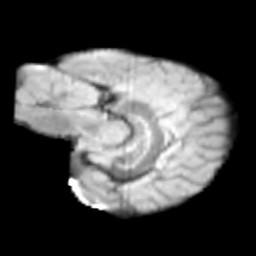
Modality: T2w
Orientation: sagittal
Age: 11
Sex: male
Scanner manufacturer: siemens
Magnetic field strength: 3 T
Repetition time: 3.8 s
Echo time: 0.07 s